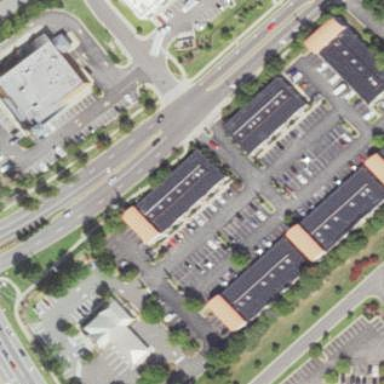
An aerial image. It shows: Commercial building.